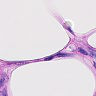
Metastatic tissue present: no